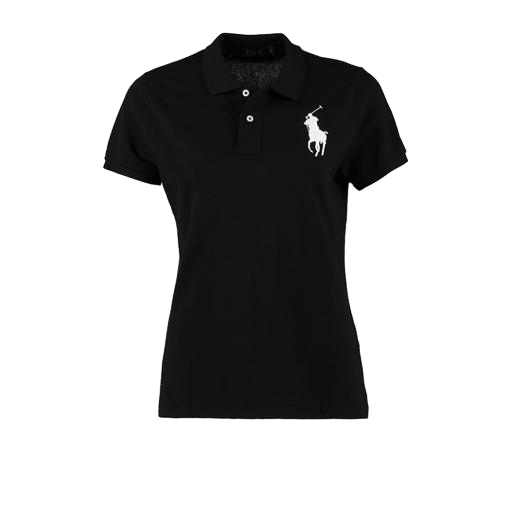
blue skinny-fit big pony polo shirt, purple skinny-fit big pony polo shirt, black women's boyfriend polo shirt, white background